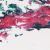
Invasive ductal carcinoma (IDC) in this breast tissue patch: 0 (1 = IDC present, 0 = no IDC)